Interaction volume radius: 10 \u00c5
Interaction volume height: 25 \u00c5
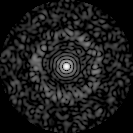
Disorder parameter: 0.8451